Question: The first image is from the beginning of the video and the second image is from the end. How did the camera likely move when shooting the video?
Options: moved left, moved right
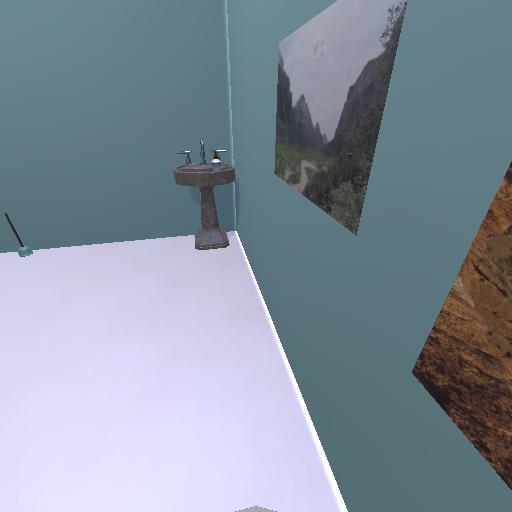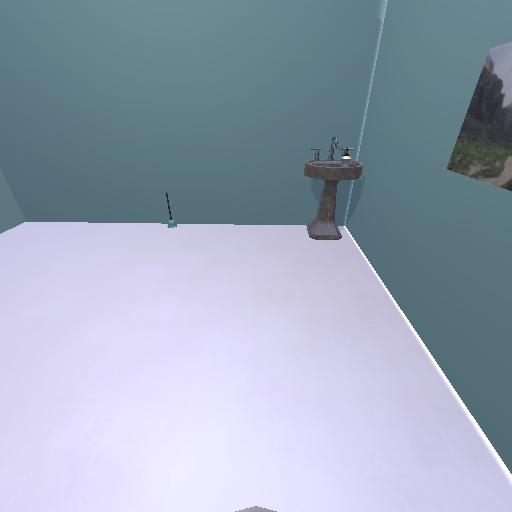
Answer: moved left